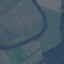
Land use / land cover class: River